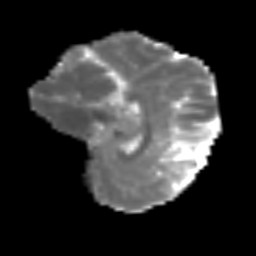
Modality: MD
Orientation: sagittal
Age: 39
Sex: female
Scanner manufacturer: siemens
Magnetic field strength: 3 T
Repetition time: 3.2 s
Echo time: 0.081 s